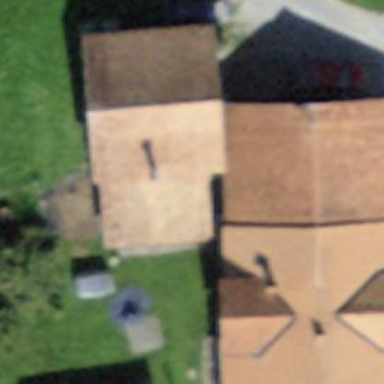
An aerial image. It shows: Barn.